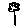
Label: flower